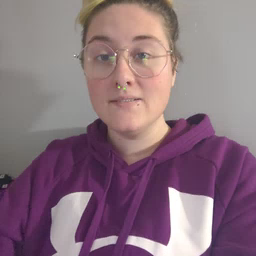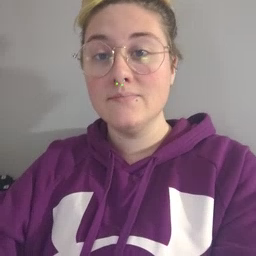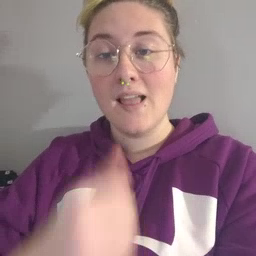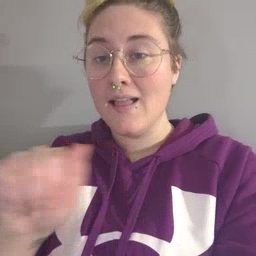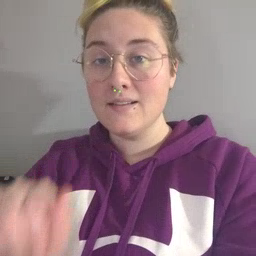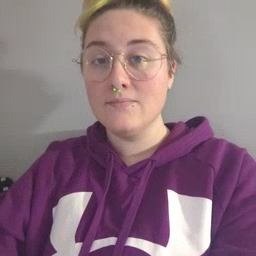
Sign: any